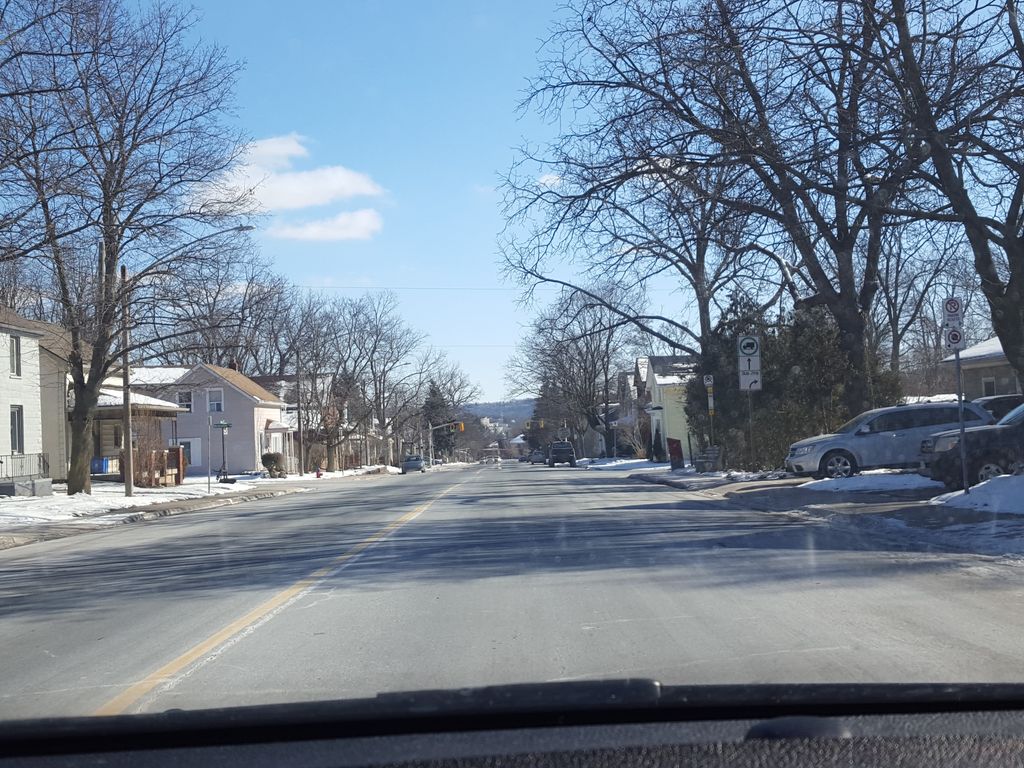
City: hamilton